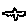
Label: bird